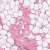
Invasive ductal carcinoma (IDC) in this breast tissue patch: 0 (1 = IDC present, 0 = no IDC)